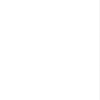
Label: dusty